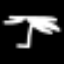
Label: palm tree